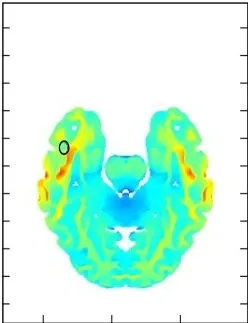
The right temporal lobe secondary lesion. The median field intensity in the region of the primary lesion was 1.7 V/cm (mean of 1.66 V/cm). In the region of the secondary lesion the median intensity was 1.48 V/cm (mean of 1.56 V/cm). This suggests that TTFields intensities around both lesions exceeded the therapeutic threshold of 1 V/cm.
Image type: radiology (mri)